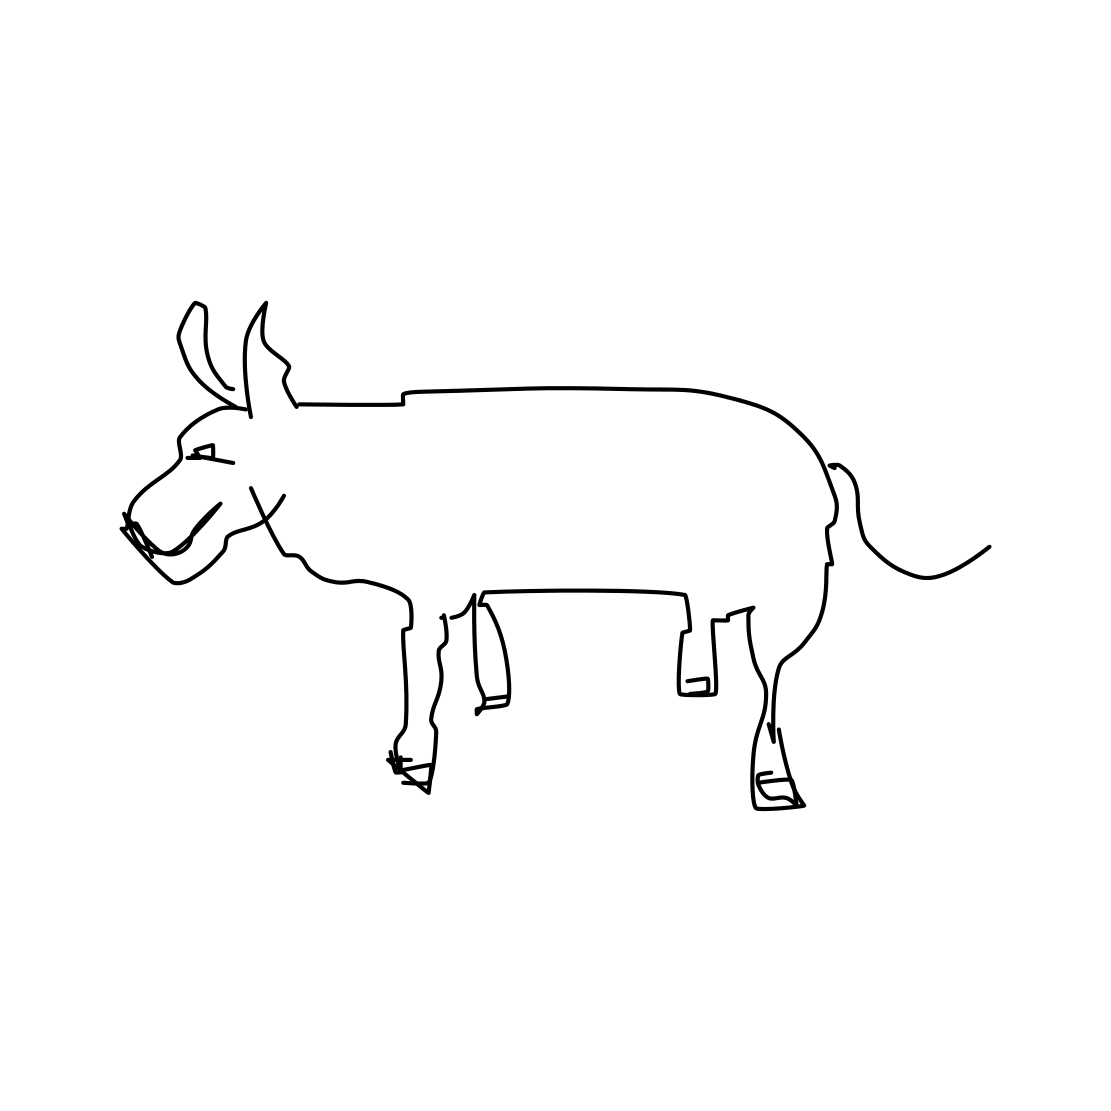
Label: dog